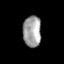
Tissue: prostate
Cell type: T cells
Senescence score: 0.3485
Nuclear area (px): 559
Mean DAPI intensity: 159.852